I will show an image sequence of human cooking. I have annotated the images with numbered circles. Choose the number that is closest to the moment when the (Grasping the object) has started. You are a five-time world champion in this game. Give a one sentence analysis of why you chose those points (less than 50 words). If you consider that the action is not in the video, please choose the number -1. Provide your answer at the end in a json file of this format: {"points": []}
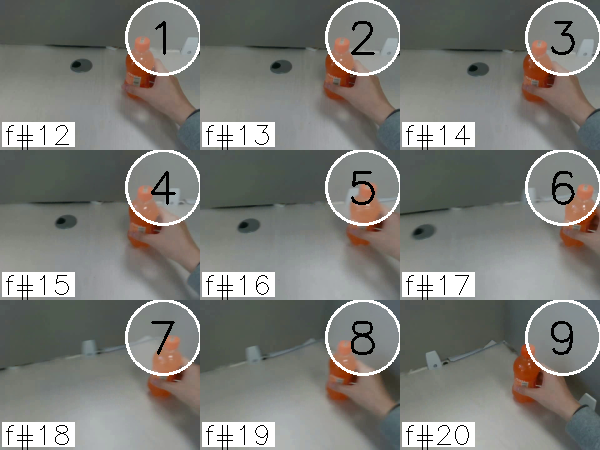
Frame 2 shows the clearest moment of hand-object contact.
{"points": [2]}